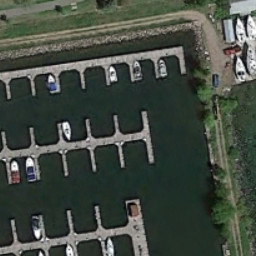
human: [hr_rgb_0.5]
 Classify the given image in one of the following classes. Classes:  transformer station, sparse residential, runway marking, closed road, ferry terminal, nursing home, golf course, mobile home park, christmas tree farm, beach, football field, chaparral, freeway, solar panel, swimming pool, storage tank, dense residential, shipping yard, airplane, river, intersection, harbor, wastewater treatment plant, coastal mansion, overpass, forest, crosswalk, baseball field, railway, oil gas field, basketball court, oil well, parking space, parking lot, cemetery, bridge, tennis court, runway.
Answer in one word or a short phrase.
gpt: ferry terminal